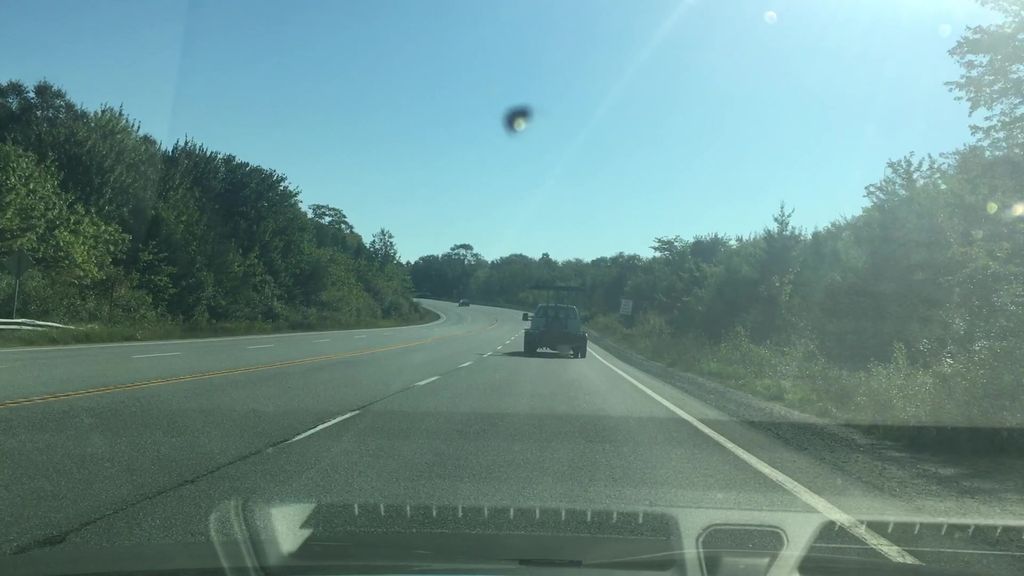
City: halifax